Interaction volume radius: 10 \u00c5
Interaction volume height: 10 \u00c5
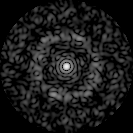
Disorder parameter: 0.8462